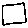
Label: square